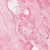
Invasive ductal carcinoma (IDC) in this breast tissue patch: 0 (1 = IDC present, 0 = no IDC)